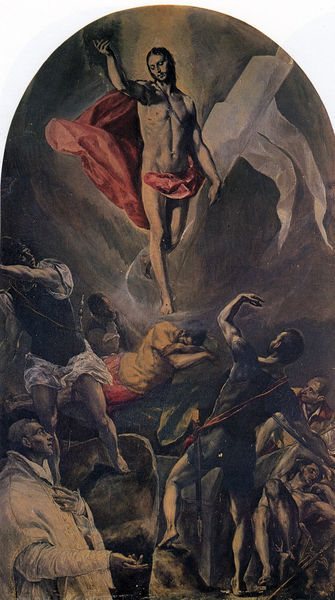
Titel: Die Auferstehung
Künstler: El Greco
Standort: Toledo
Institution: Kirche Santo Domingo el Antiguo
Schlagwörter: akt, berg, blau, dunkel, felsen, fuß, gemälde, gott, hand, himmel, kampf, körper, mann, nackt, schatten, umhang, wasser, weiß, wolken, wunde, gelb, menschen, bewegung, braun, brust, bunt, geste, grau, hell, kleid, kleider, licht, männer, schwarz, vordergrund, rot, tuch, wolke, arm, arme, falten, kleidung, mensch, stein, steine, hände, öl, erde, kirche, geistlicher, gewand, mantel, stoff, stoffe, tücher, vater, fliegen, oval, rund, chaos, engel, beine, bein, brüste, füße, ecke, liegen, schlafen, schlafend, düster, bogen, fahne, farben, fels, dunst, farbe, nebel, figuren, rundbogen, angst, luft, tafel, falte, muskeln, trennung, büste, maler, edel, ölfarbe, ölfarben, liegend, bedecken, fallen, hoch, oben, unten, muskulös, blenden, erschrecken, eckig, glaube, religion, linie, schweben, soldat, furcht, bedrohlich, darstellung, staunen, altar, halbrund, ecken, römer, schein, geblendet, christus, grab, jesus, muskel, schmerz, dramatisch, andacht, priester, religiös, segnen, griechenland, mönch, erscheinung, leicht, fresko, jünger, verstecken, anbetung, verwundet, hinfallen, welt, empor, el greco, petrus, pfeil, sohn, ikone, auferstehung, altarbild, himmelfahrt, andachtsbild, apostel, wunder, erstaunen, halbkugel, erschrocken, zweifel, schützen, auferstehen, emaille, himmlisch, gottes, getrennt, weltlich, blendung, werfen, greco, gelg, glube, hinwerfen, maniersmus, trennungslinie, el grecco, grecco, jeus, blendet, el, creco